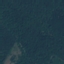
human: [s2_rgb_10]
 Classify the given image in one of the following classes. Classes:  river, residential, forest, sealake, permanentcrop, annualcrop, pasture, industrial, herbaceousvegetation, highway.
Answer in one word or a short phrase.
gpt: Forest